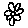
Label: flower